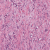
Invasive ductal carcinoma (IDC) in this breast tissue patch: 1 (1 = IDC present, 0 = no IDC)